Chest X-ray. View position: PA
Patient age: 42
Patient sex: F
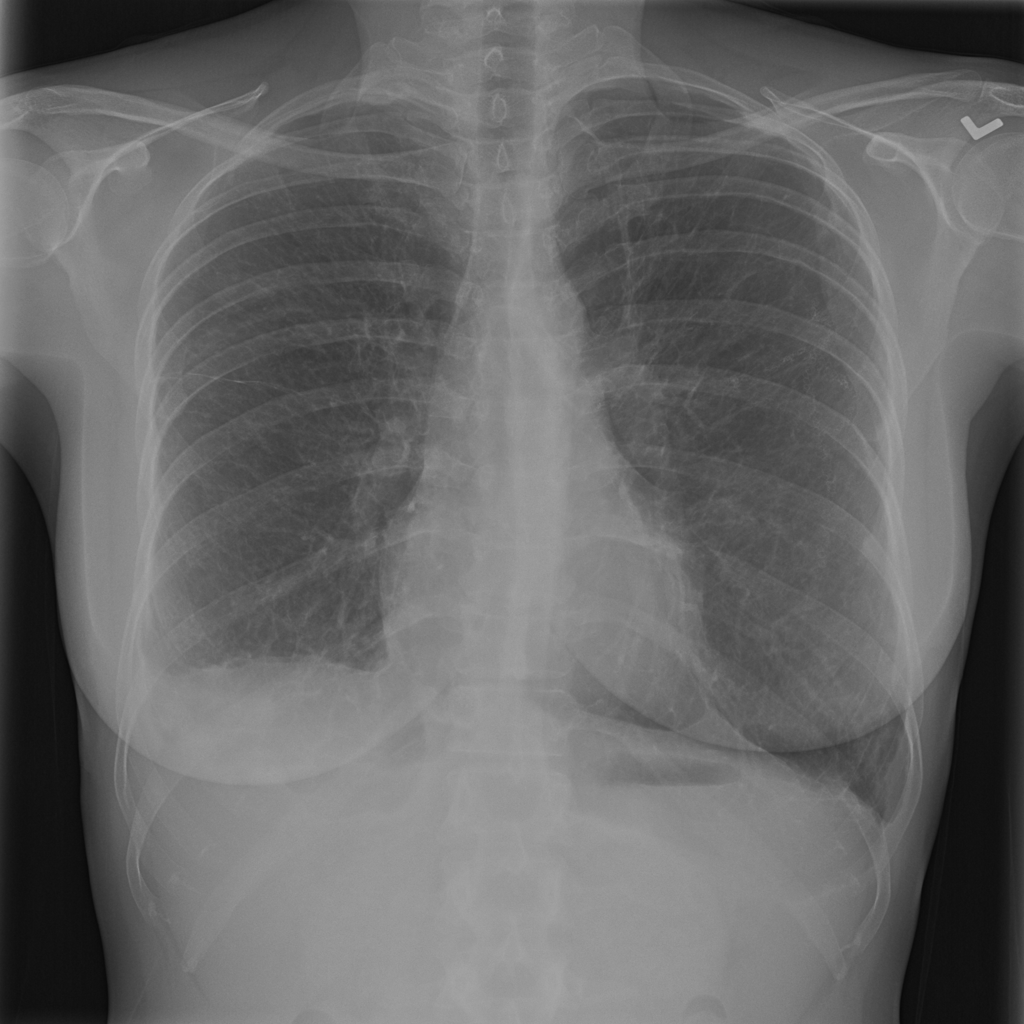
Finding: Pneumothorax